Question: []
My pictures are situated in the folder 'images' which is a subfolder of 'layout' folder.
I placed the following line of code in my .tml page:
'''
<img src="${asset:layout:/images/img01.jpg}"/>
'''
But i get this error: Could not convert 'asset:layout:/images/img01.jpg' into a component parameter binding: Unknown prefix for asset path 'layout:/images/img01.jpg'.
What should i do in this case because i have tried to move my pictures in other folders but the error appears again!
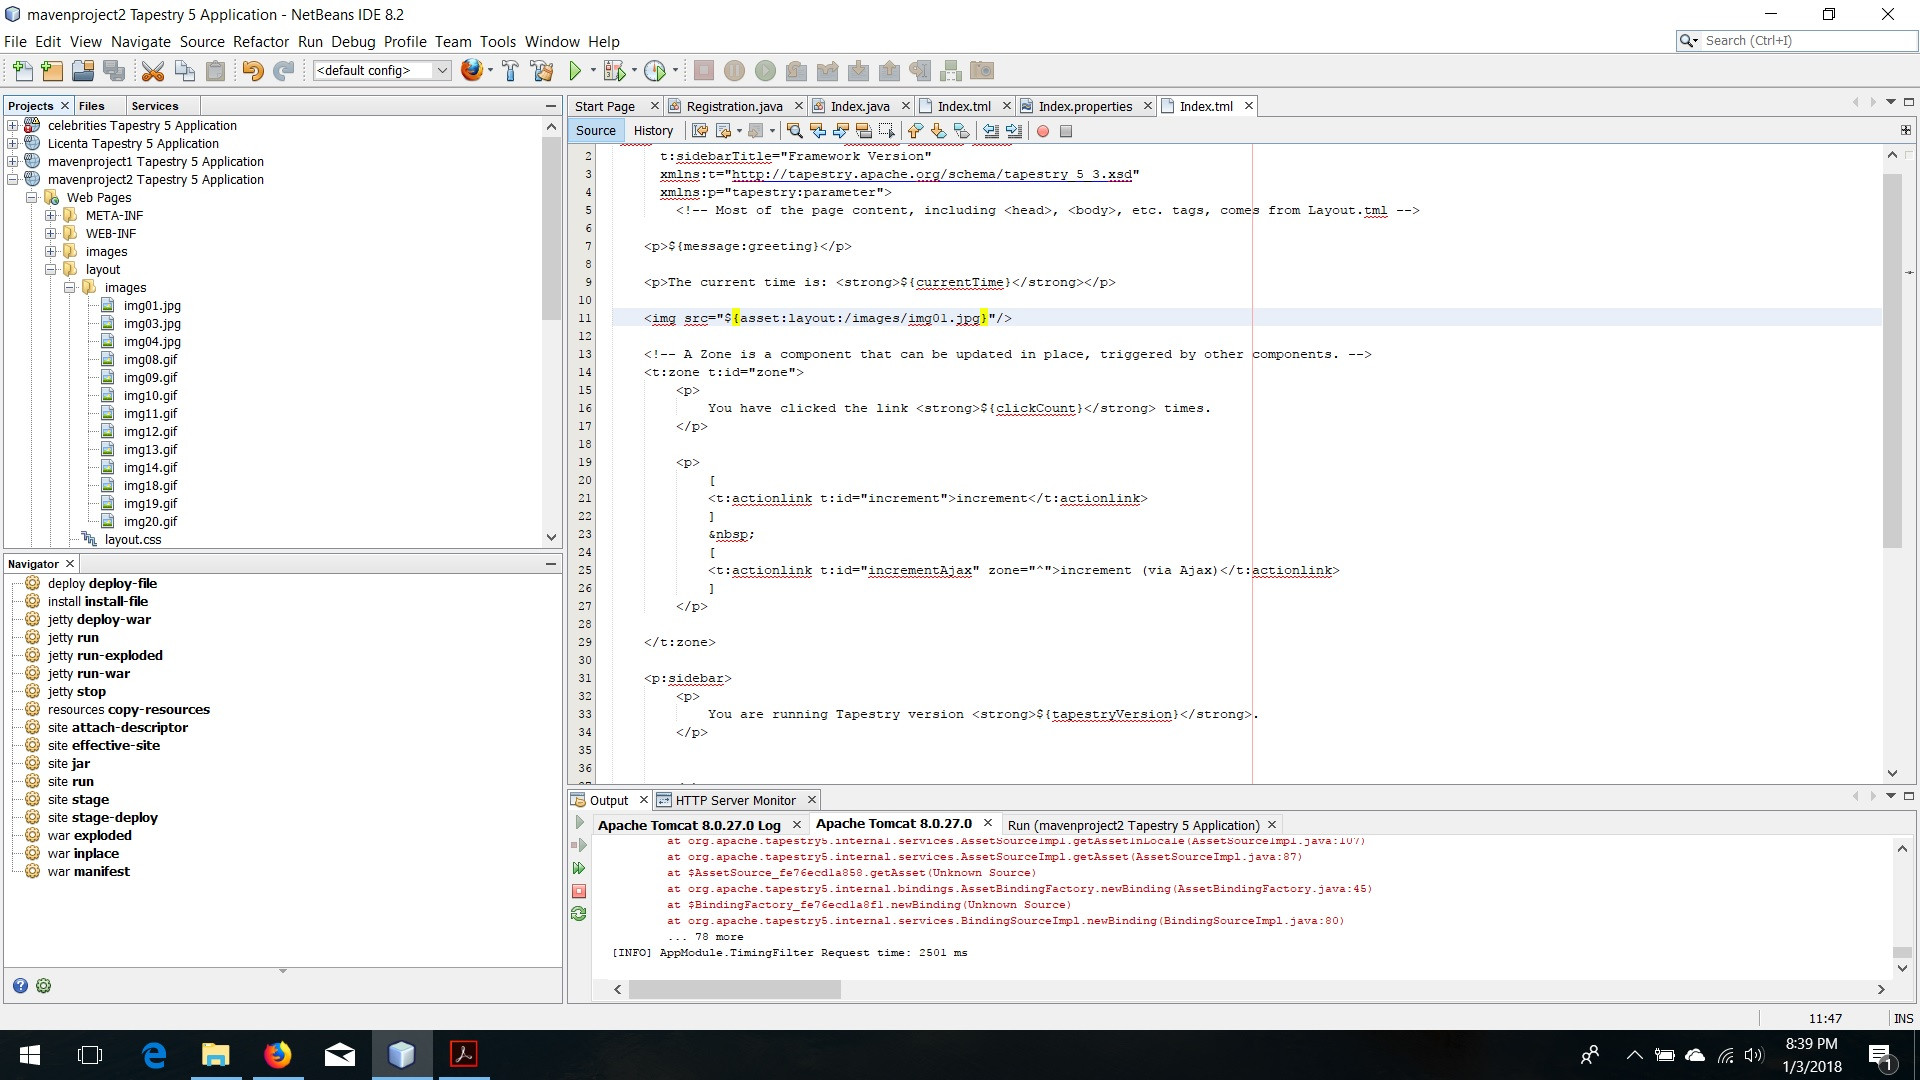
Answer: Try '<img src="${asset:context:/layout/images/img01.jpg}"/>' instead. Tapestry is right, 'layout:' is not a valid prefix, it should be part of your path instead.